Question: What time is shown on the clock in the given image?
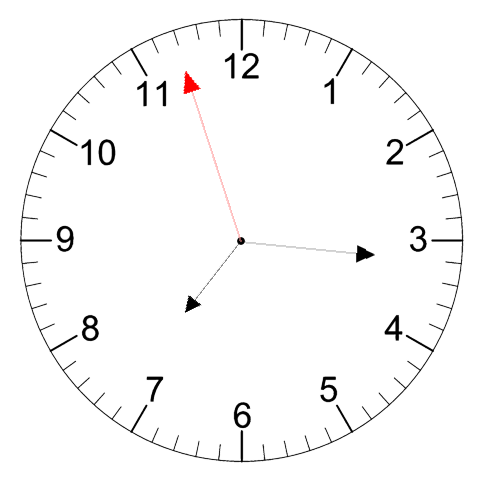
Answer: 07:15:57